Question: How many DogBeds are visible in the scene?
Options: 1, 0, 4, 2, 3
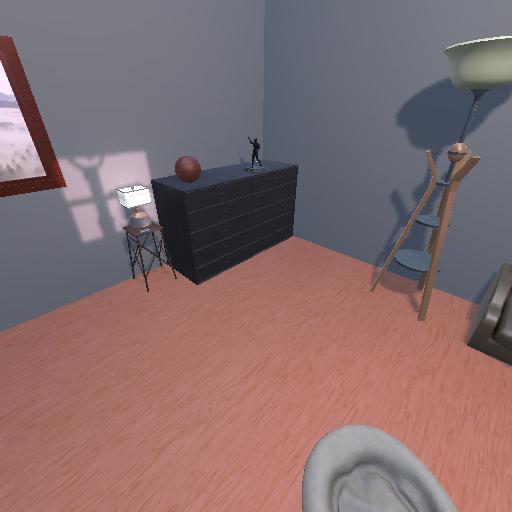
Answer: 1